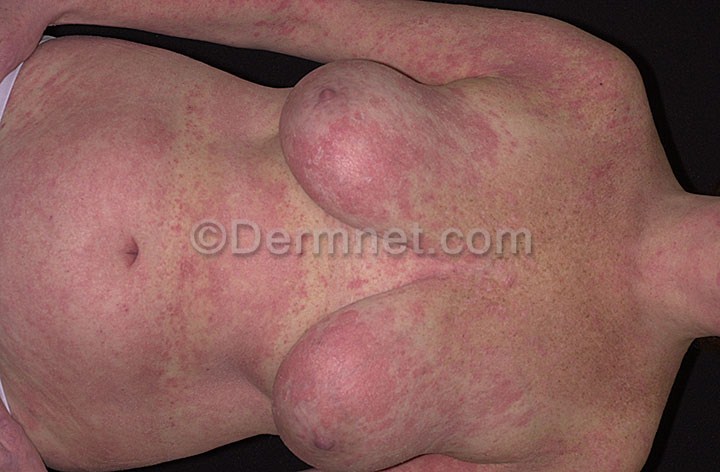
Disease: Eczema Photos